Interaction volume radius: 5 \u00c5
Interaction volume height: 20 \u00c5
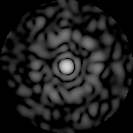
Disorder parameter: 0.8416